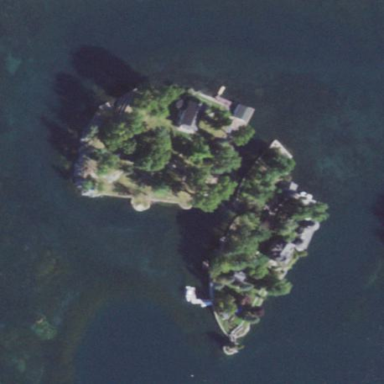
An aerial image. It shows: Islet.